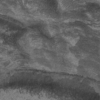
Label: not_dusty